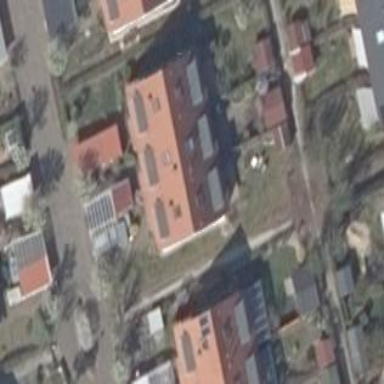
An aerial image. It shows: Terrace-style building with gabled roof.